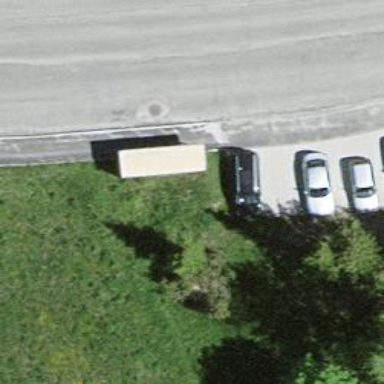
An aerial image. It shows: Bus stop with sheltered platform for public transport.